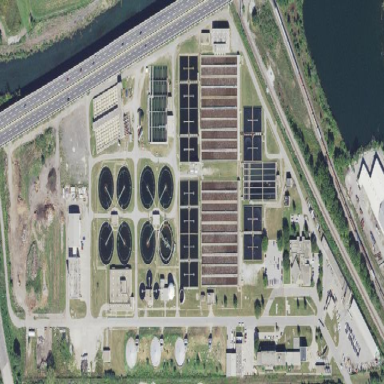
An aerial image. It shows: Wastewater plant.